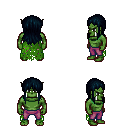
a pixel art fantasy rpg character, male body template, orc, green skin, green tattered cape, magenta pants, raven unkempt hairstyle, four views (front, back, left, right), 2x2 character sprite sheet, small pixel art, hard edges, no anti-aliasing